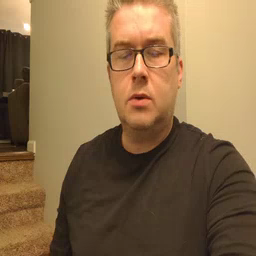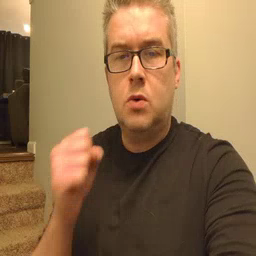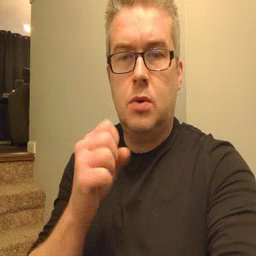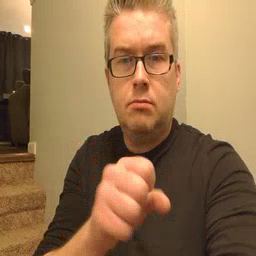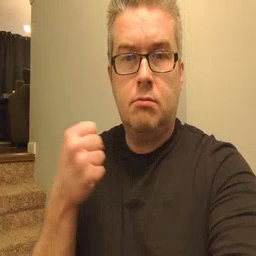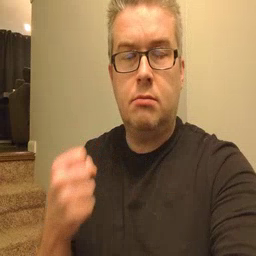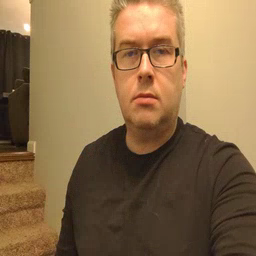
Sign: refrigerator